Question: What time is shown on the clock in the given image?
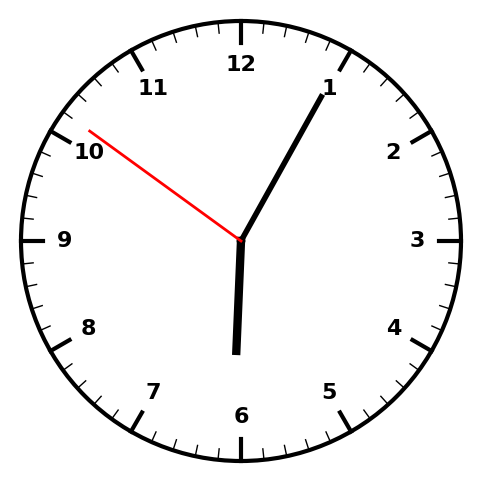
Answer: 06:04:51